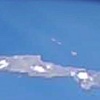
Label: water